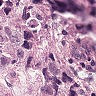
Metastatic tissue present: yes